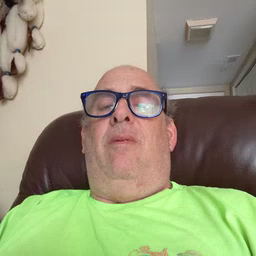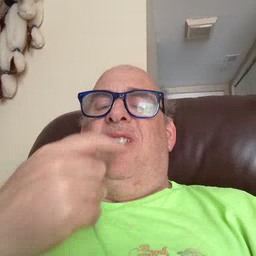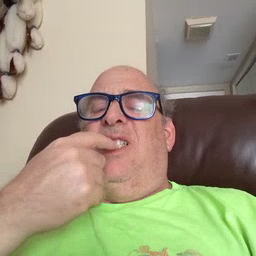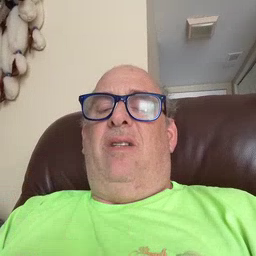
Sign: glasswindow